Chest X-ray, PA view. Patient: 50 years old, sex F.
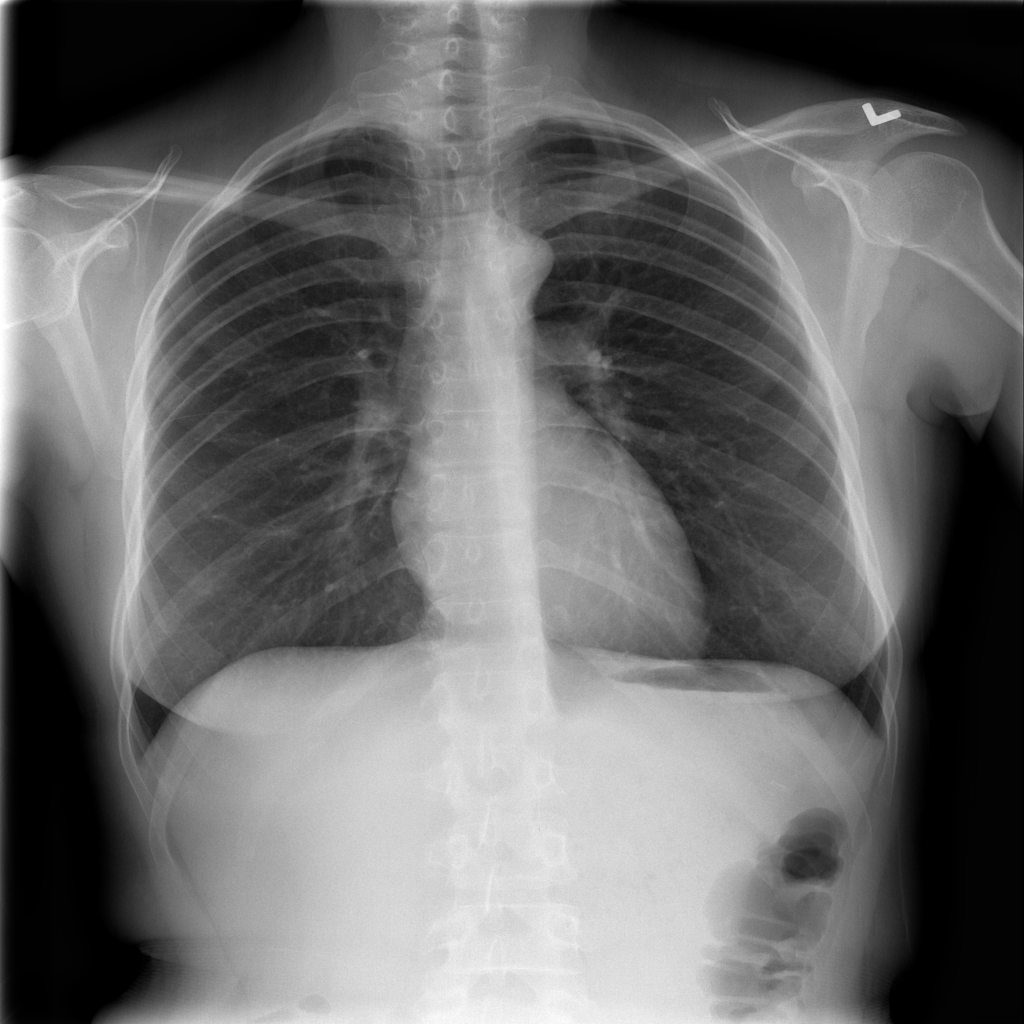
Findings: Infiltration